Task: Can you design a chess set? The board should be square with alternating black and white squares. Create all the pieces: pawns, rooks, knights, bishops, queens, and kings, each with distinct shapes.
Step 5023:
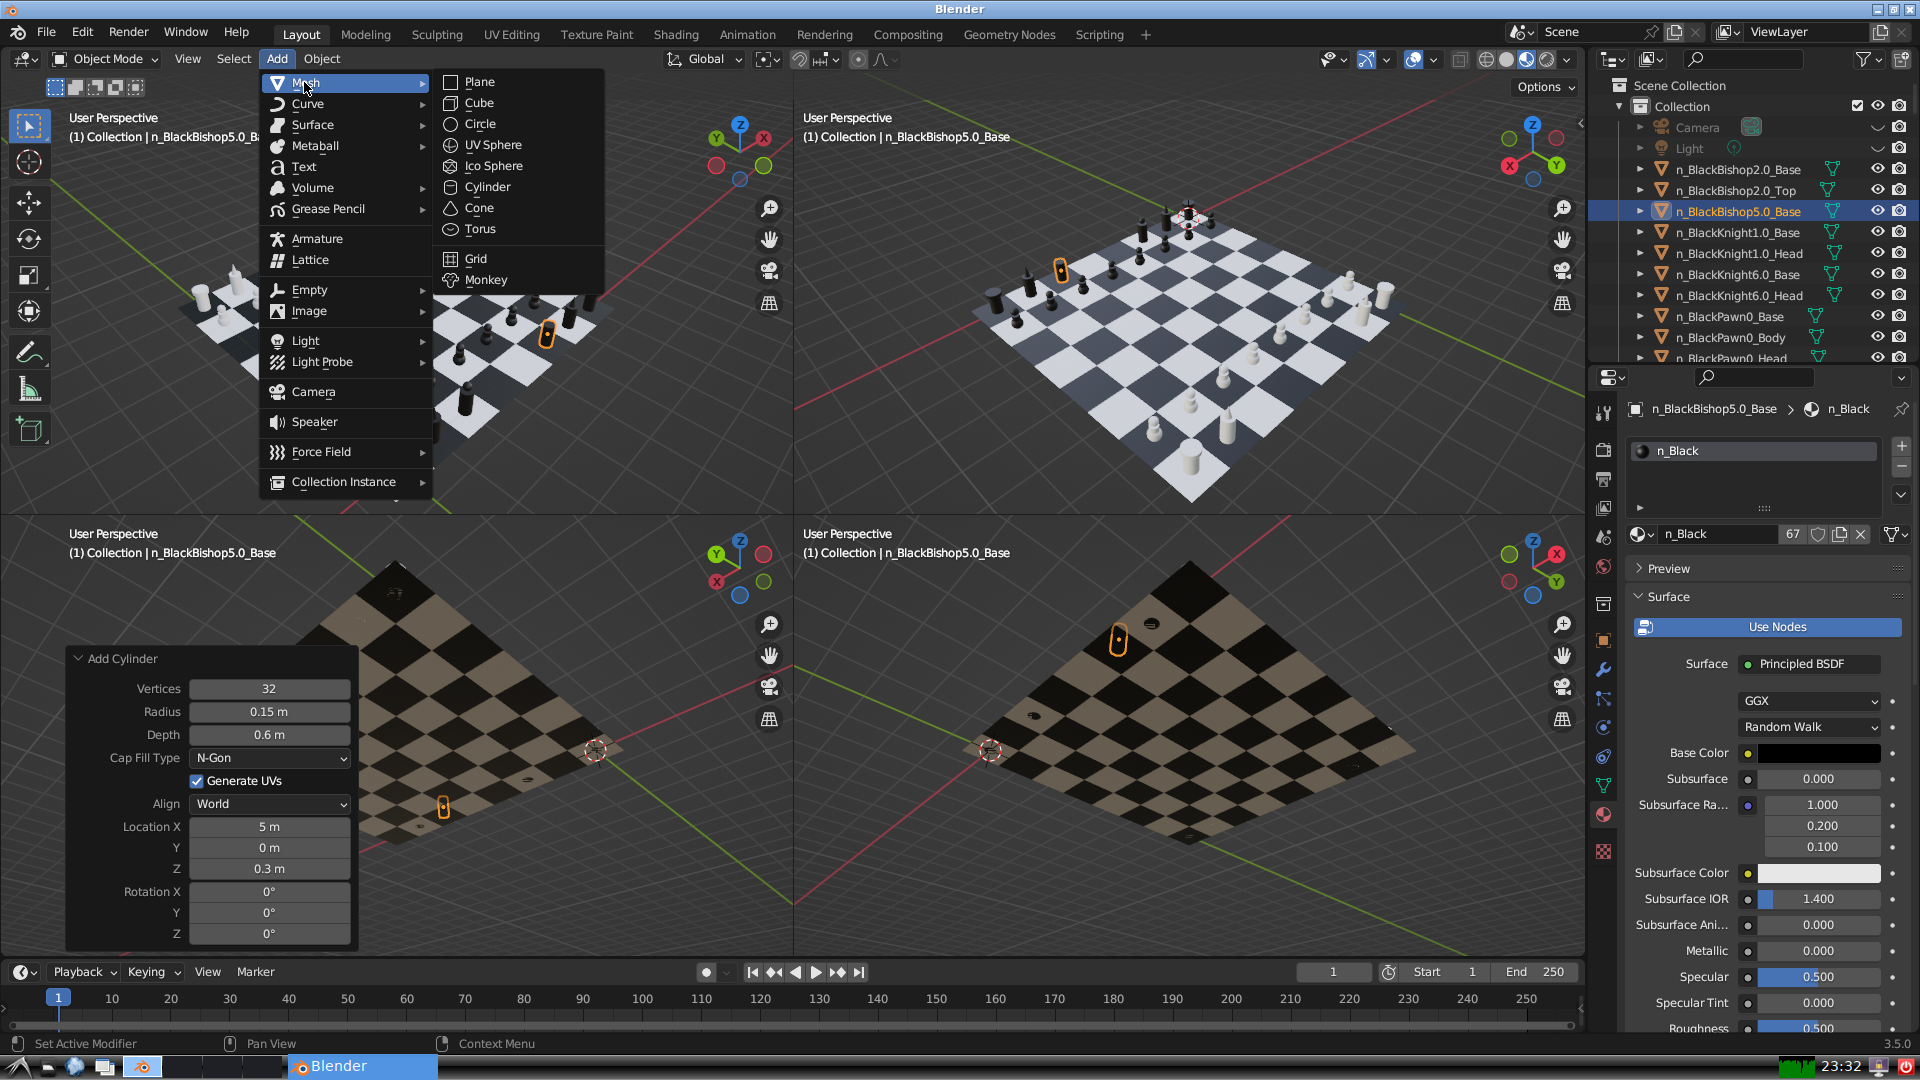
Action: {"mouse_move": [499, 144]}